Current action and preconditions to check: trajectory_clear

Your task: For each precondition in the list above, predict whether it will hold at this action.

Consider the current scene as observed from the mobile robot's camera, and analyze the predicted future states of all dynamic agents (e.g., people, animals, vehicles, or any moving entities) within the NEXT SECOND.

IMPORTANT: Only answer "very likely" if you are absolutely certain—based on strong, clear evidence—that a dynamic agent will violate the precondition in the predicted future state. Do NOT answer "very likely" for unlikely, ambiguous, or low-probability risks.

Ask yourself for each precondition: Is there a high probability, with clear and convincing evidence, that the predicted future states of any dynamic agent will interfere with the predicted future state of the currently executing action within the NEXT SECOND, causing that precondition to fail?

Assess the risk level based on these predictions. Use "likely" or "very likely" if motions create a clear risk of interference.

Use "neutral" or "improbable" if agents are nearby but their predicted paths are clearly diverging or non-conflicting.

Failure Risk Categories: "very improbable", "improbable", "neutral", "likely", "very likely"

Answer Format: Output ONLY the probability_of_failure value from these categories: "very improbable", "improbable", "neutral", "likely", "very likely"

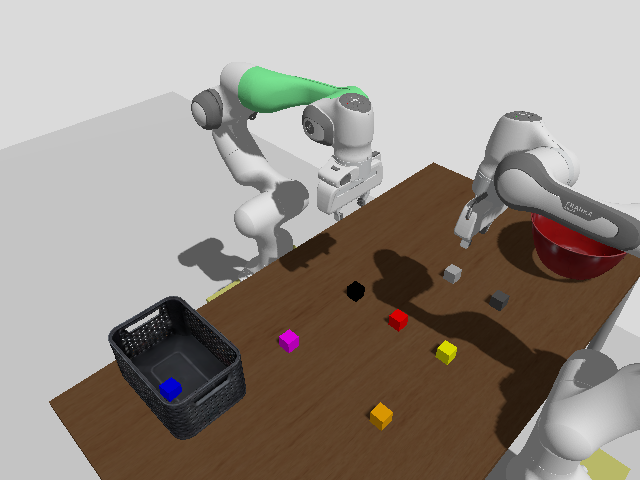

Answer: very improbable